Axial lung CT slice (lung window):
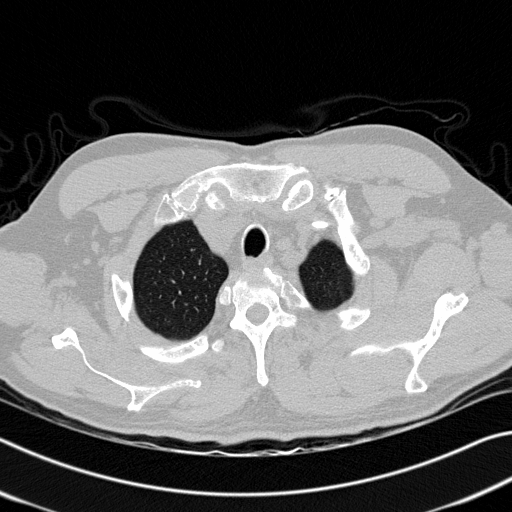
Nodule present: no